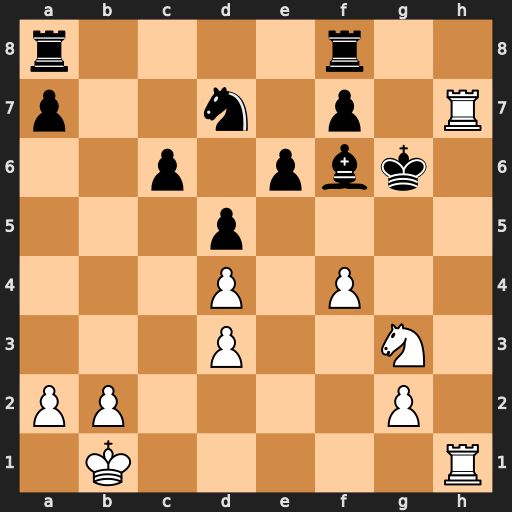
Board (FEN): r4r2/p2n1p1R/2p1pbk1/3p4/3P1P2/3P2N1/PP4P1/1K5R
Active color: w
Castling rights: -
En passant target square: -
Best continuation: R1h6#